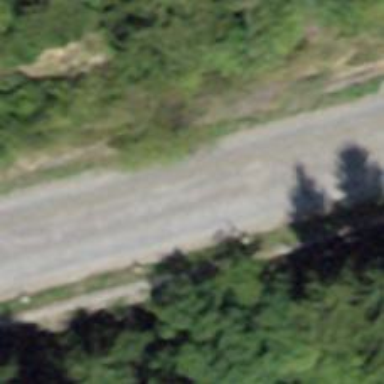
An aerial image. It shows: Primary highway with sett surface.